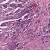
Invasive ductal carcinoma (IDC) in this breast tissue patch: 1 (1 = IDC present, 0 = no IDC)